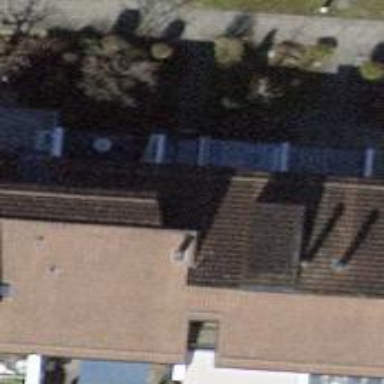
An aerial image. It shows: Terrace building.